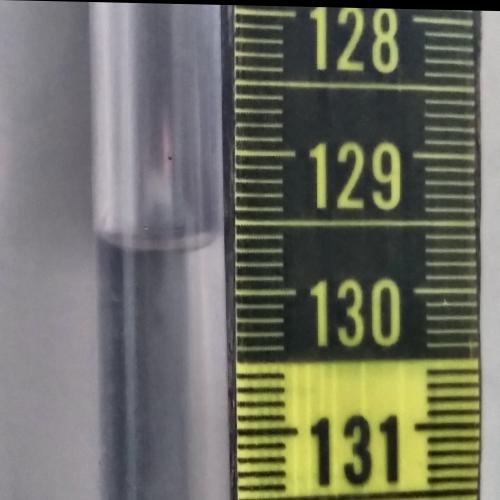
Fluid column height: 129.7 cm